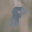
Label: 8